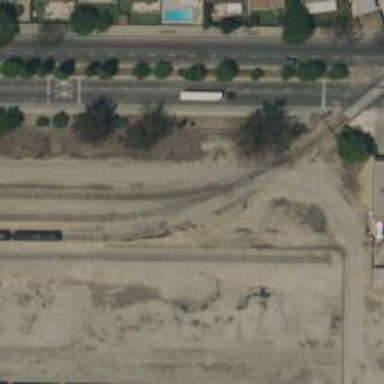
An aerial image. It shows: Rail spur service.